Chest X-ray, AP view. Patient: 57 years old, sex M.
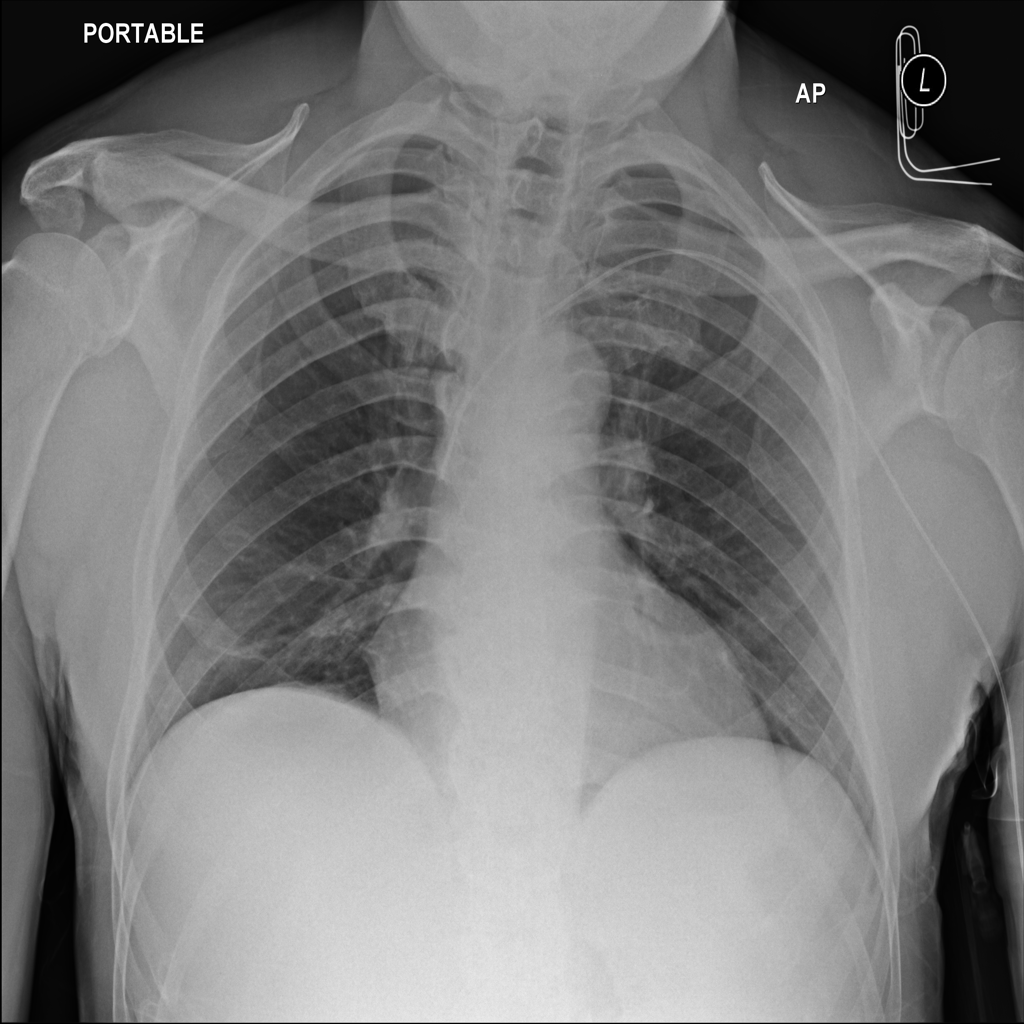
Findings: No Finding